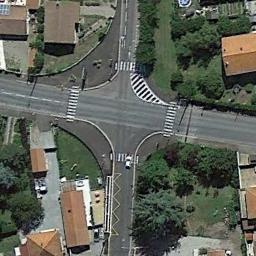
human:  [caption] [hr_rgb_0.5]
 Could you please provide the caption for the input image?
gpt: There aren't many cars at the intersection .

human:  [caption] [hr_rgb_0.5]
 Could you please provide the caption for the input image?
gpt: There are some brown buildings and green trees around the intersection .

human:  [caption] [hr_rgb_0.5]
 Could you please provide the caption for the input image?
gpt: A tilted intersection with some crosswalks located in a residential area with some green areas .

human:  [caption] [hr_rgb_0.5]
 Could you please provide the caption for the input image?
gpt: There are many houses with brown roofs and many trees around the intersection .

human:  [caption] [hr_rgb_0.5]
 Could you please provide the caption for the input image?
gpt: There are many trees near the intersection .